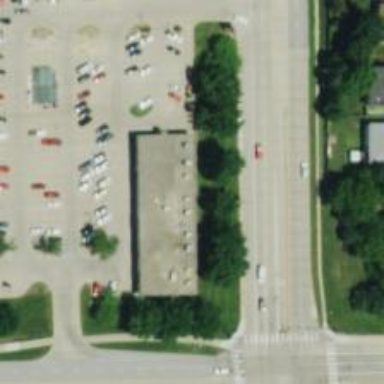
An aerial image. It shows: Post office.